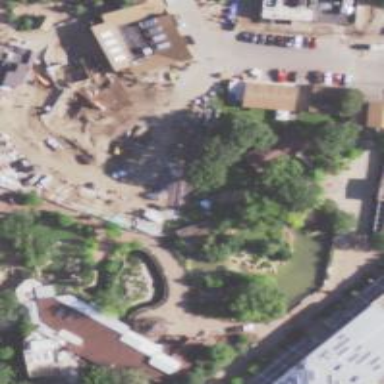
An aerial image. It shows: Animal enclosure.